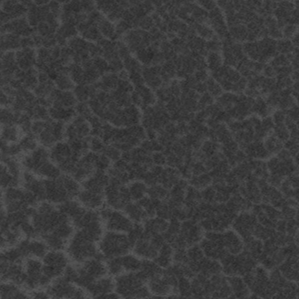
Label: frost